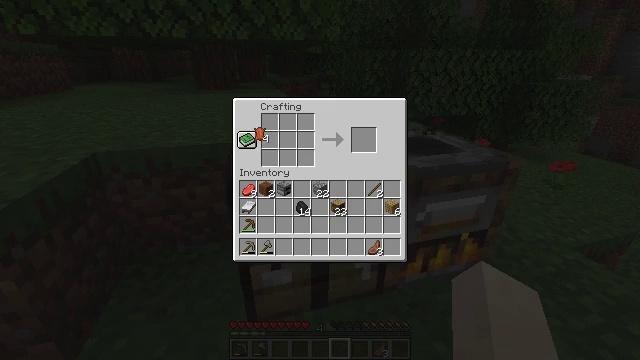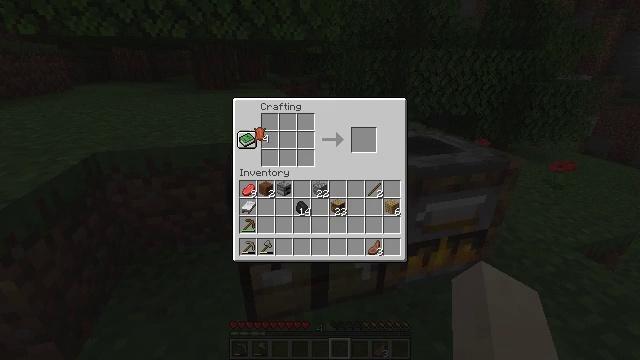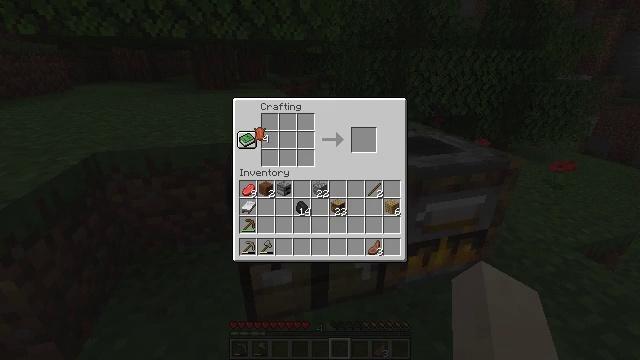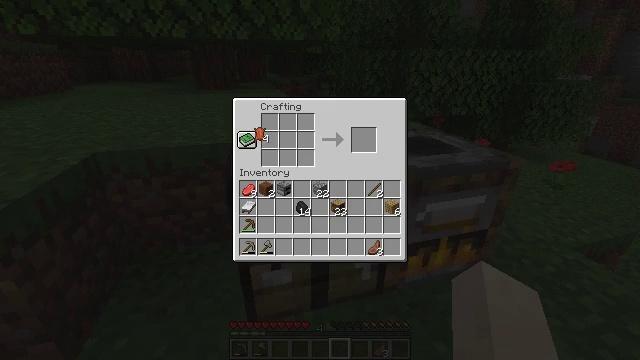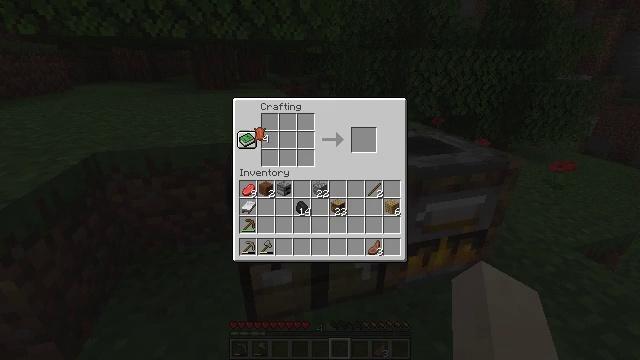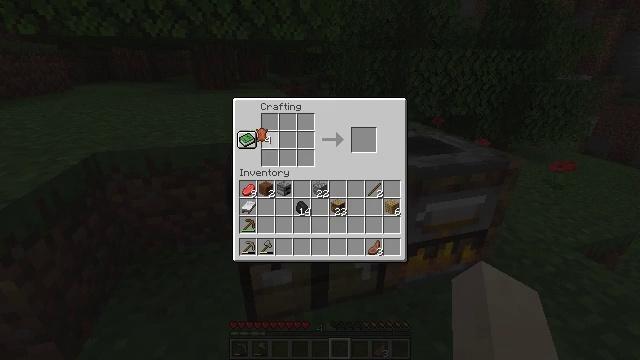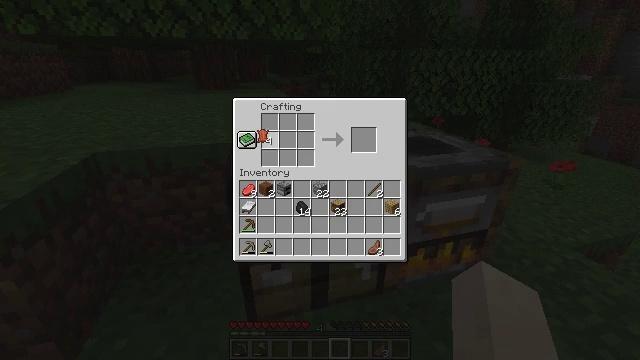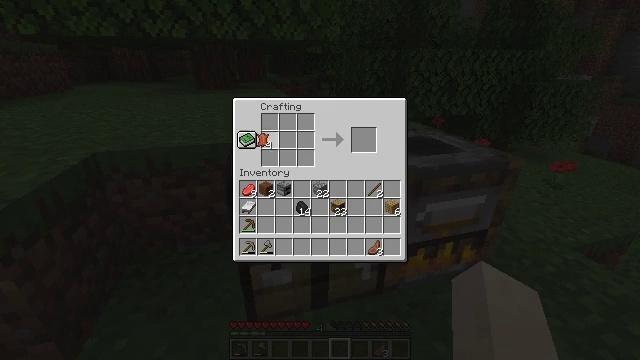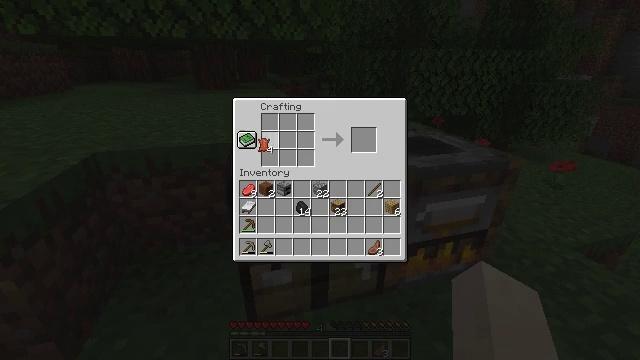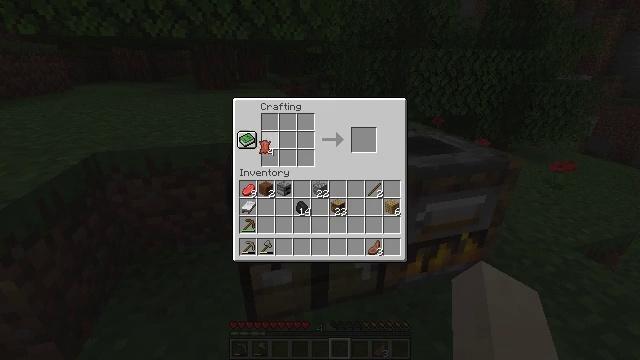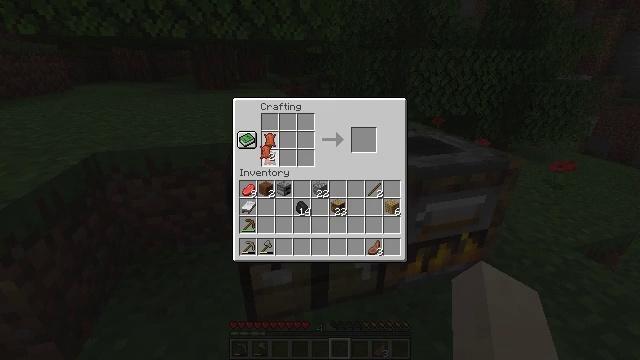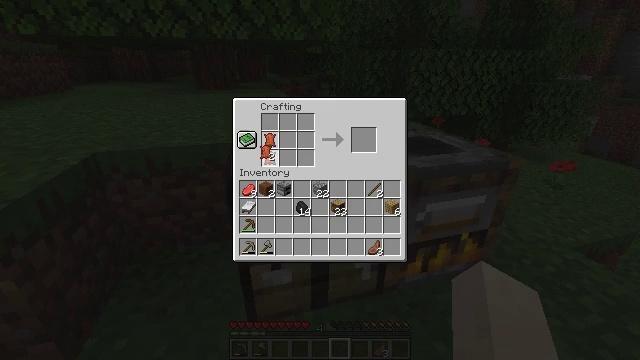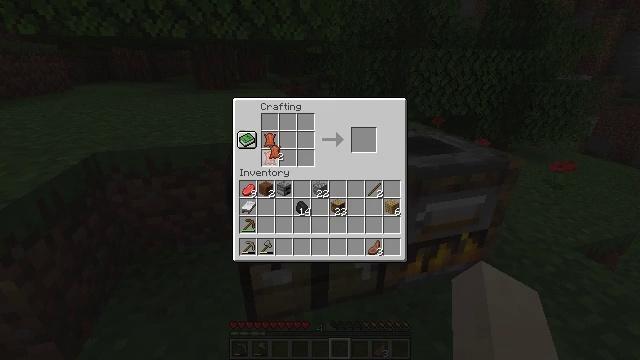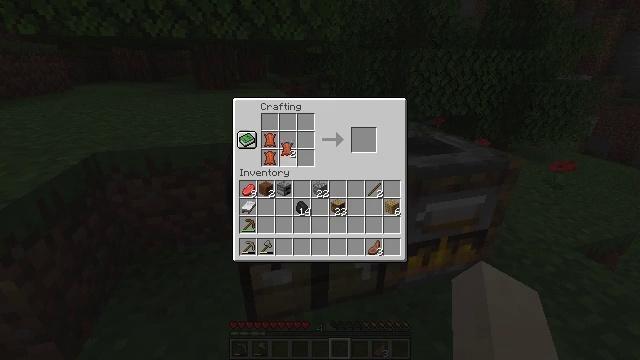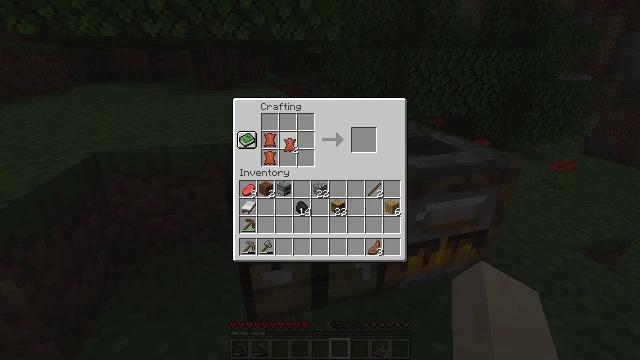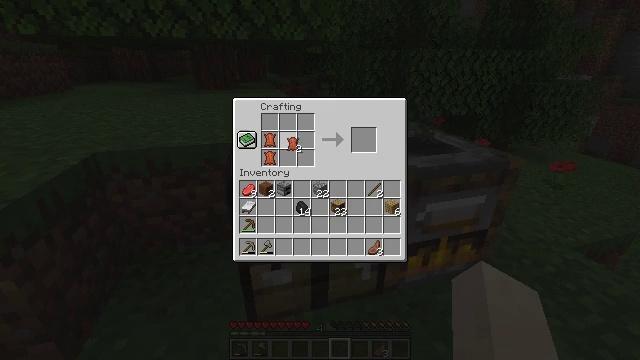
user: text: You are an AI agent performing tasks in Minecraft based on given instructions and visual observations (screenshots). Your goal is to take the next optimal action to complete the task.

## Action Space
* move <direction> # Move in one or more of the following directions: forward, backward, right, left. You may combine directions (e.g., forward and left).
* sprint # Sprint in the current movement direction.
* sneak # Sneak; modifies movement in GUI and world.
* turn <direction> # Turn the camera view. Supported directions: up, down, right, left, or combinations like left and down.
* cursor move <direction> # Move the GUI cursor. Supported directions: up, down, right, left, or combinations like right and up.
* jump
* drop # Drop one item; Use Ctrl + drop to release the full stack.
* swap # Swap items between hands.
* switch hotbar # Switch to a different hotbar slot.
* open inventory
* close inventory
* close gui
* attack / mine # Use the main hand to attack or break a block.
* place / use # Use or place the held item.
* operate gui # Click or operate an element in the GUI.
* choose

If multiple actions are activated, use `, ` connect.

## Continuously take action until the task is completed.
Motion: motion action
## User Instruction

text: Craft leather boots.
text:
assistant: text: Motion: no_op
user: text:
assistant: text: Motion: no_op
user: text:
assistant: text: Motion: no_op
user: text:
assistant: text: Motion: no_op
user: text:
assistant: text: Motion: no_op
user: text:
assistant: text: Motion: choose
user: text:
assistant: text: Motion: choose
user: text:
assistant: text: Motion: choose
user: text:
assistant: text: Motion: choose
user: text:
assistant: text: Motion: choose
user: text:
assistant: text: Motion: choose
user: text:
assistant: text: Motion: cursor move right
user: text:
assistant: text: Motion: cursor move right
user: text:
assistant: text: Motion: no_op
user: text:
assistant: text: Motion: no_op
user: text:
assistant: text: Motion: no_op
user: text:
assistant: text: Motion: no_op
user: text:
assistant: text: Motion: no_op
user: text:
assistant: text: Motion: no_op
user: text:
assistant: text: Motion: choose
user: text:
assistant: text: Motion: choose
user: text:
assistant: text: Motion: choose
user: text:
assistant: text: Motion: choose
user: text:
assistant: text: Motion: choose
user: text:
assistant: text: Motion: no_op
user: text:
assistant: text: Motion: no_op
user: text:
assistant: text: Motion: no_op
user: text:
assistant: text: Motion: cursor move right
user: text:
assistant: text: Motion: cursor move right
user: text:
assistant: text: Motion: sneak, cursor move right